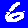
Digit: 6